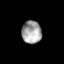
Tissue: prostate
Cell type: T cells
Senescence score: 0.313
Nuclear area (px): 441
Mean DAPI intensity: 161.227